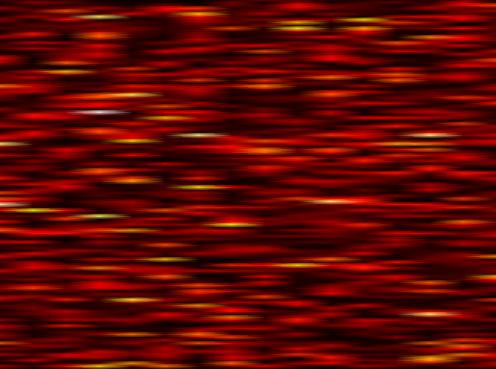
Label: FOFDM